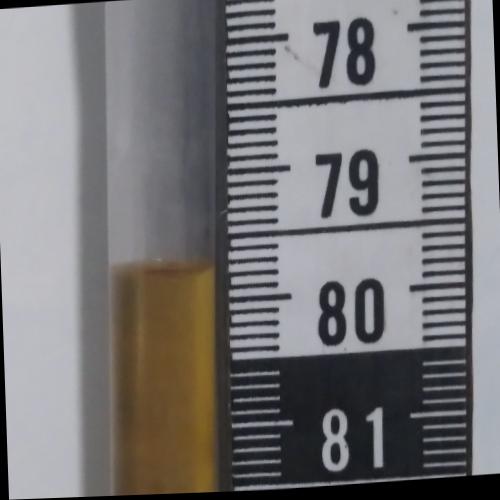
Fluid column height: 79.7 cm